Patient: sex F, age 28
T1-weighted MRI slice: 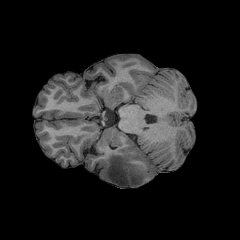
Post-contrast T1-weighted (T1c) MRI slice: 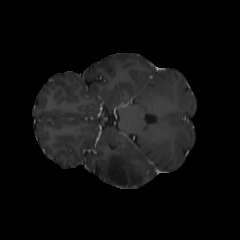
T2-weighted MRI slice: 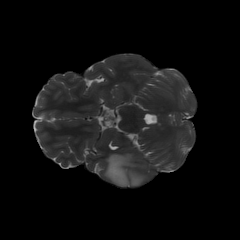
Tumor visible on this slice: yes
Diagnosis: Astrocytoma, IDH-mutant
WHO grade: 2